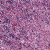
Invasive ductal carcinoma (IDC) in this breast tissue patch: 1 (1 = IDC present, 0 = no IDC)